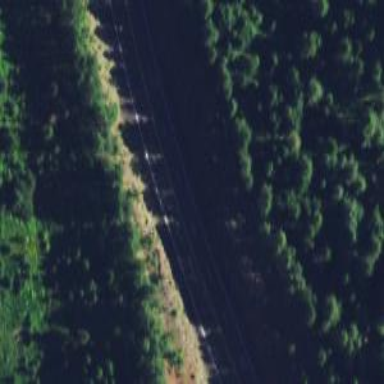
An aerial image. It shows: Trunk highway.